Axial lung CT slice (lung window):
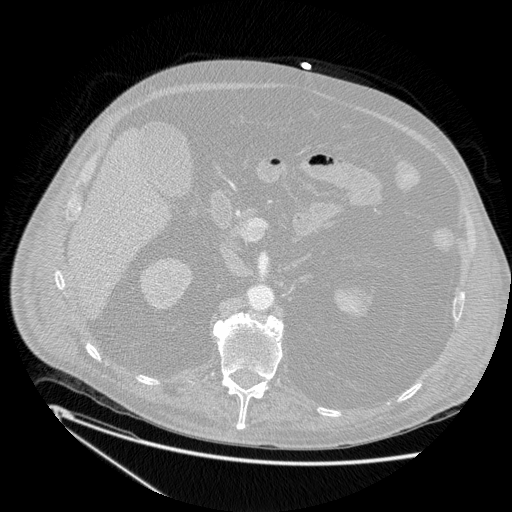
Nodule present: no